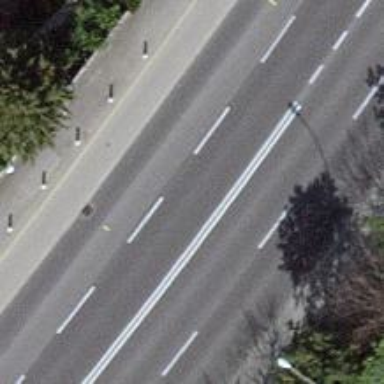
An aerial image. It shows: Primary highway with asphalt surface. It has sidewalks on both sides and cycle track.